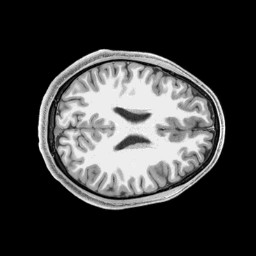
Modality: T1w
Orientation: axial